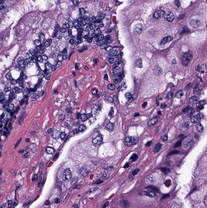
Tumor epithelial tissue: yes
Tumor-associated stroma tissue: yes
Normal tissue: no